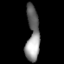
Tissue: lung
Cell type: Others
Senescence score: 0.2394
Nuclear area (px): 703
Mean DAPI intensity: 131.135